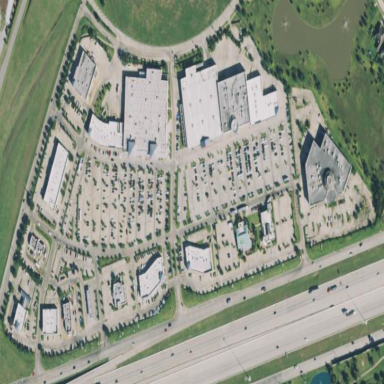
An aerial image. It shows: Retail area.